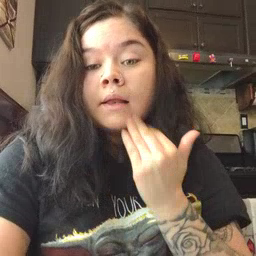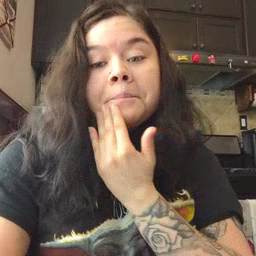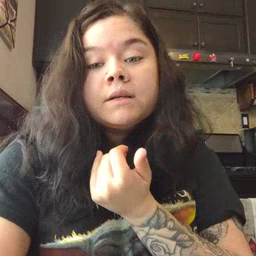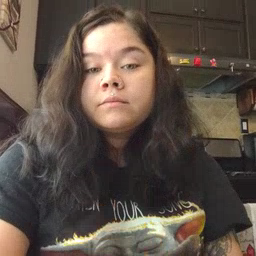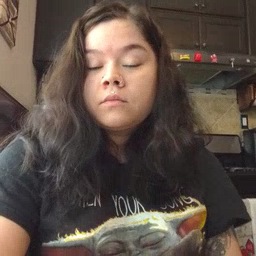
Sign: napkin